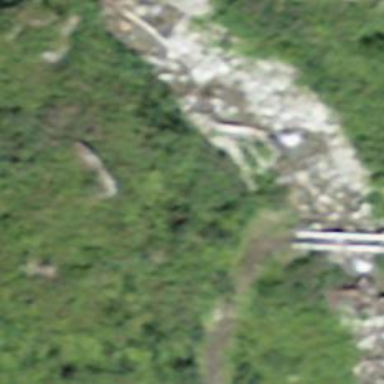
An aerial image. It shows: Path bridge made of ground surface.